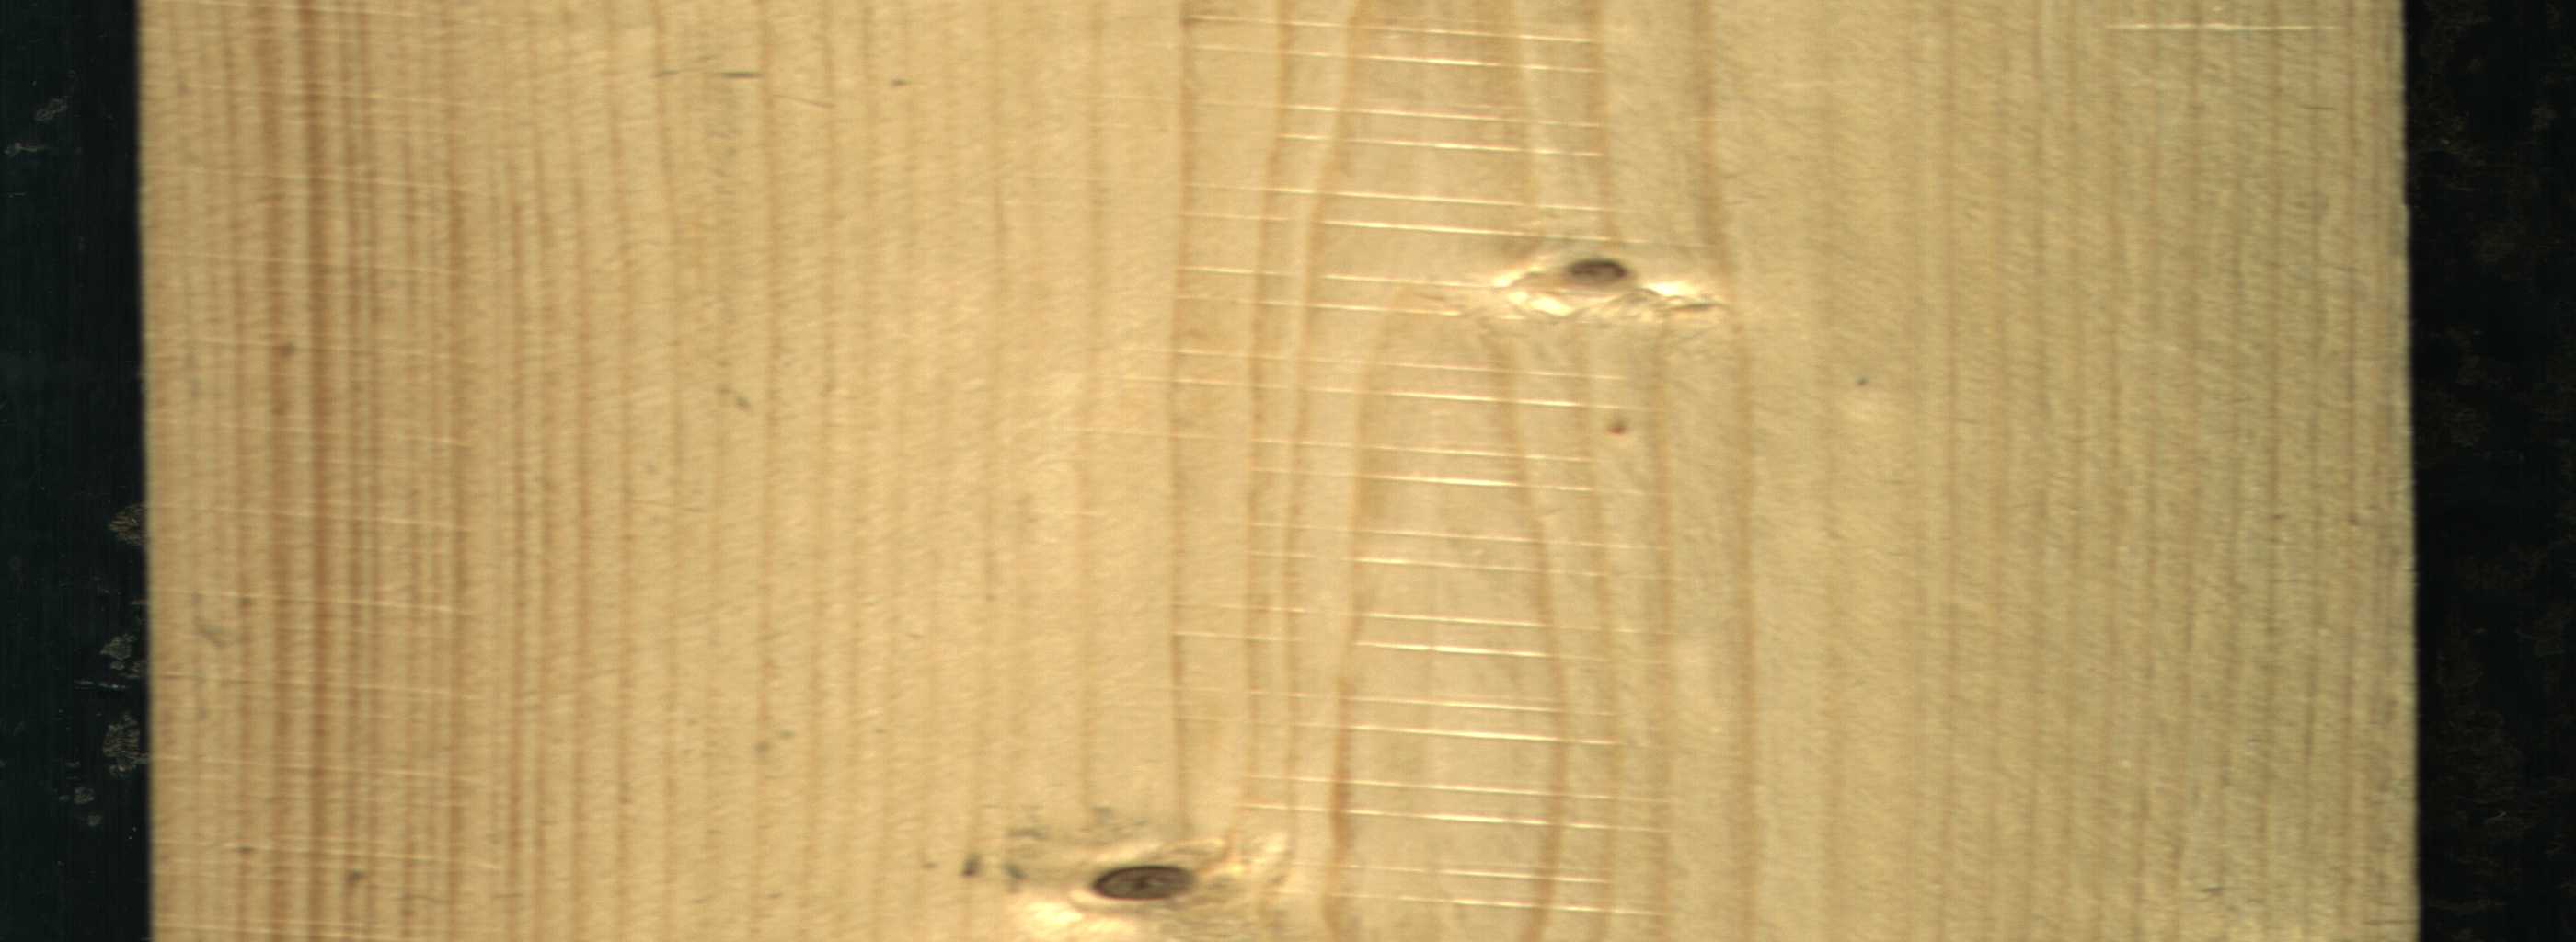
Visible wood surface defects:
Live_Knot
Live_Knot